Aerial crown-view tile of a tropical tree (Barro Colorado Island, Panama), acquired 20240813:
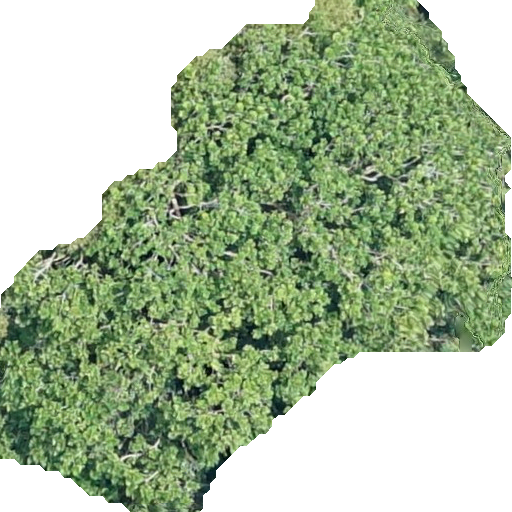
Species: Anacardium excelsum
GBIF accepted scientific name: Anacardium excelsum
Crown area: 262.038 m²